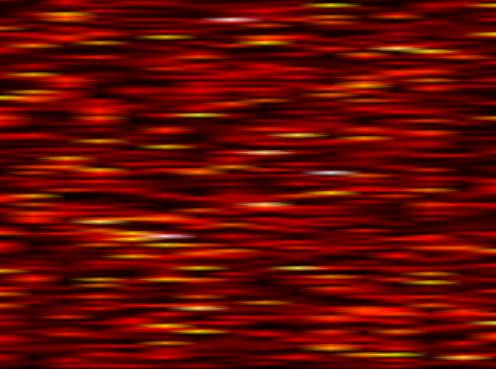
Label: OFDM